Field crop: tomato
Growth stage: 1
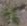
Species: solanum